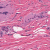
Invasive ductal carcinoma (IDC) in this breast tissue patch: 0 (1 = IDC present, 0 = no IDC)